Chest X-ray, PA view. Patient: 51 years old, sex M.
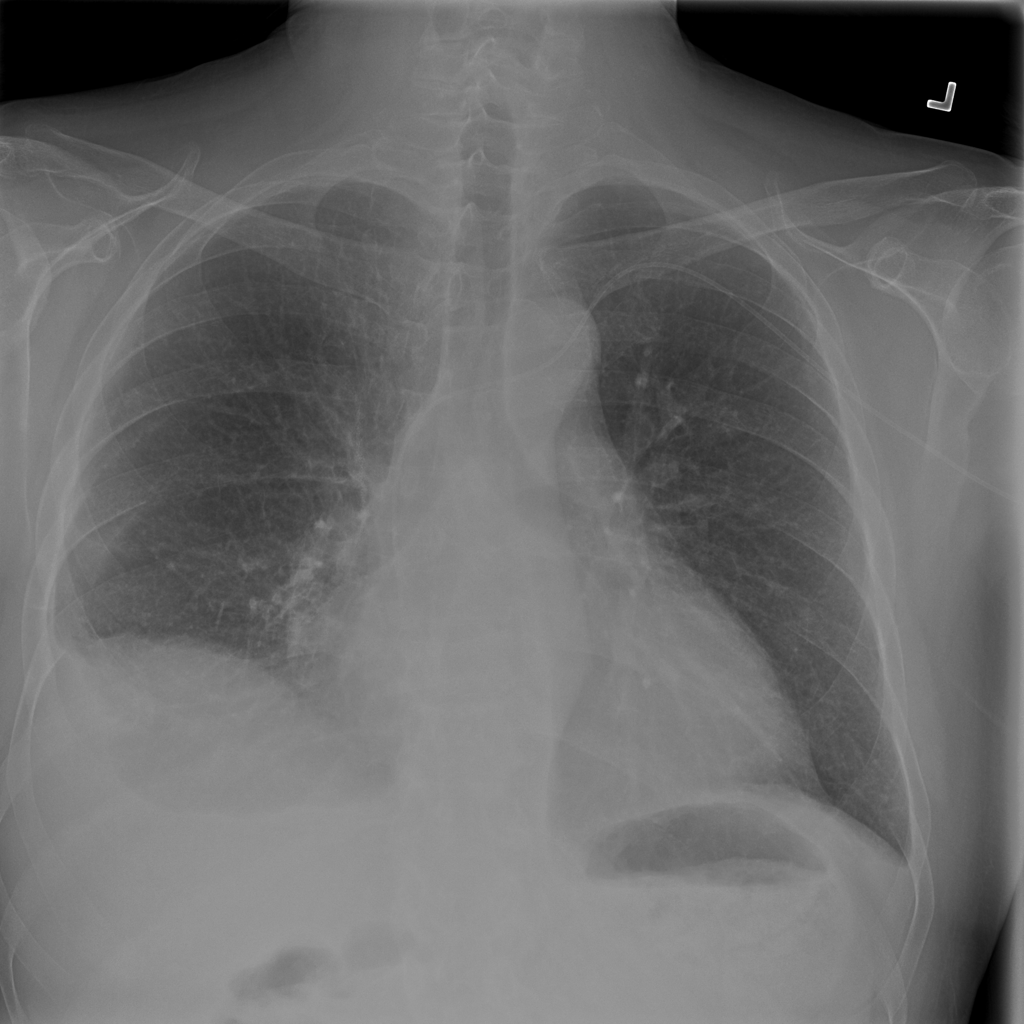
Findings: Cardiomegaly, Effusion, Pleural_Thickening